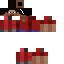
A male human skin with medium skin, wearing brown long hair dressed in a red tshirt and red pants, featuring a closed mouth.